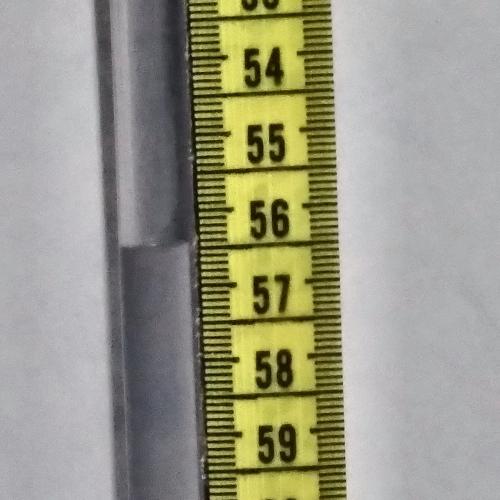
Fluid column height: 56.4 cm